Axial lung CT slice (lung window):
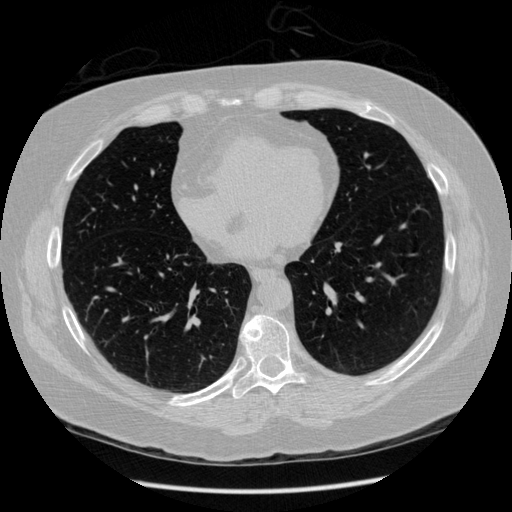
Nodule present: no